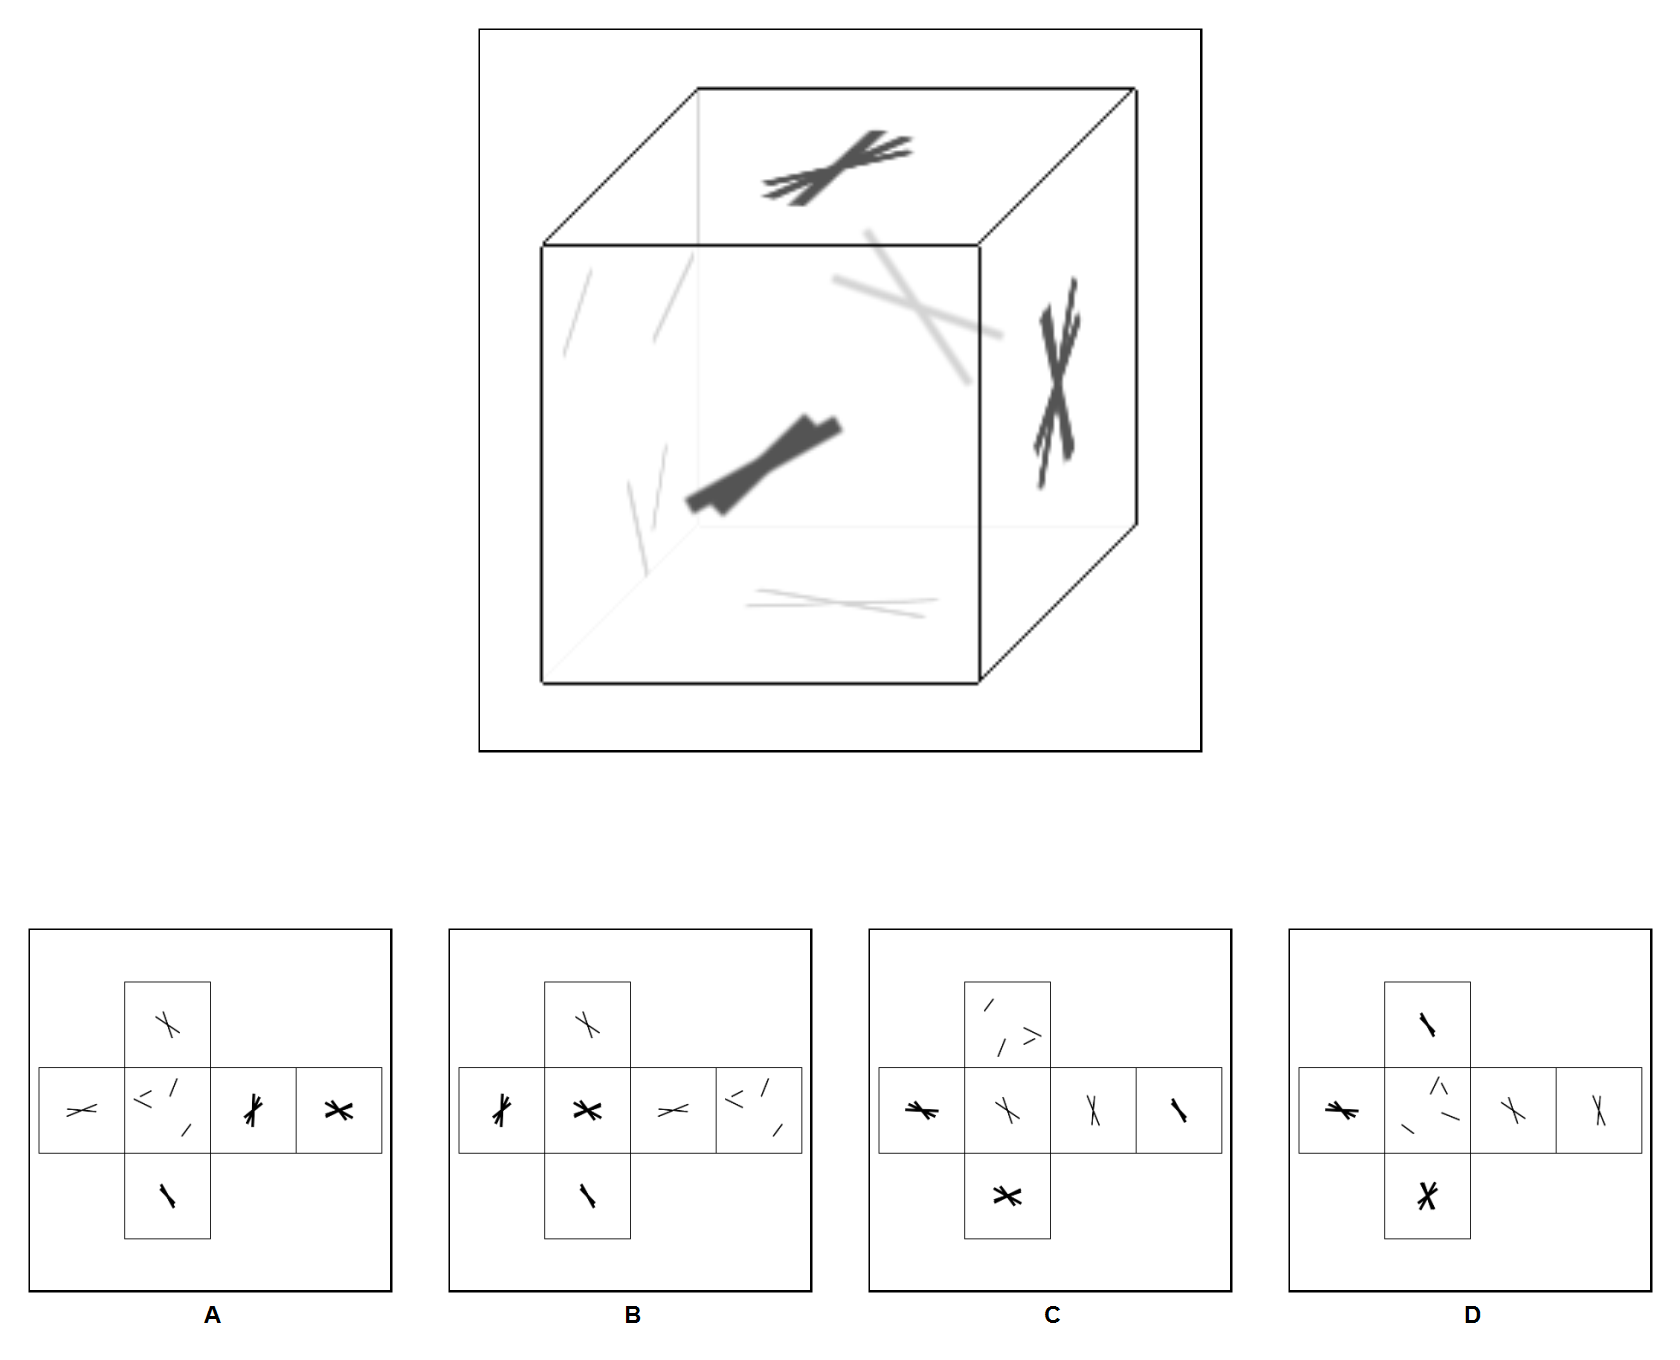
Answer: D